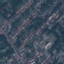
Label: Residential